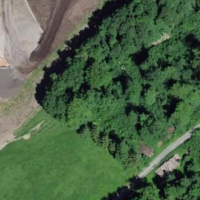
EUNIS habitat code: 44
Species observed at this site:
Aesculus hippocastanum